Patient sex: M
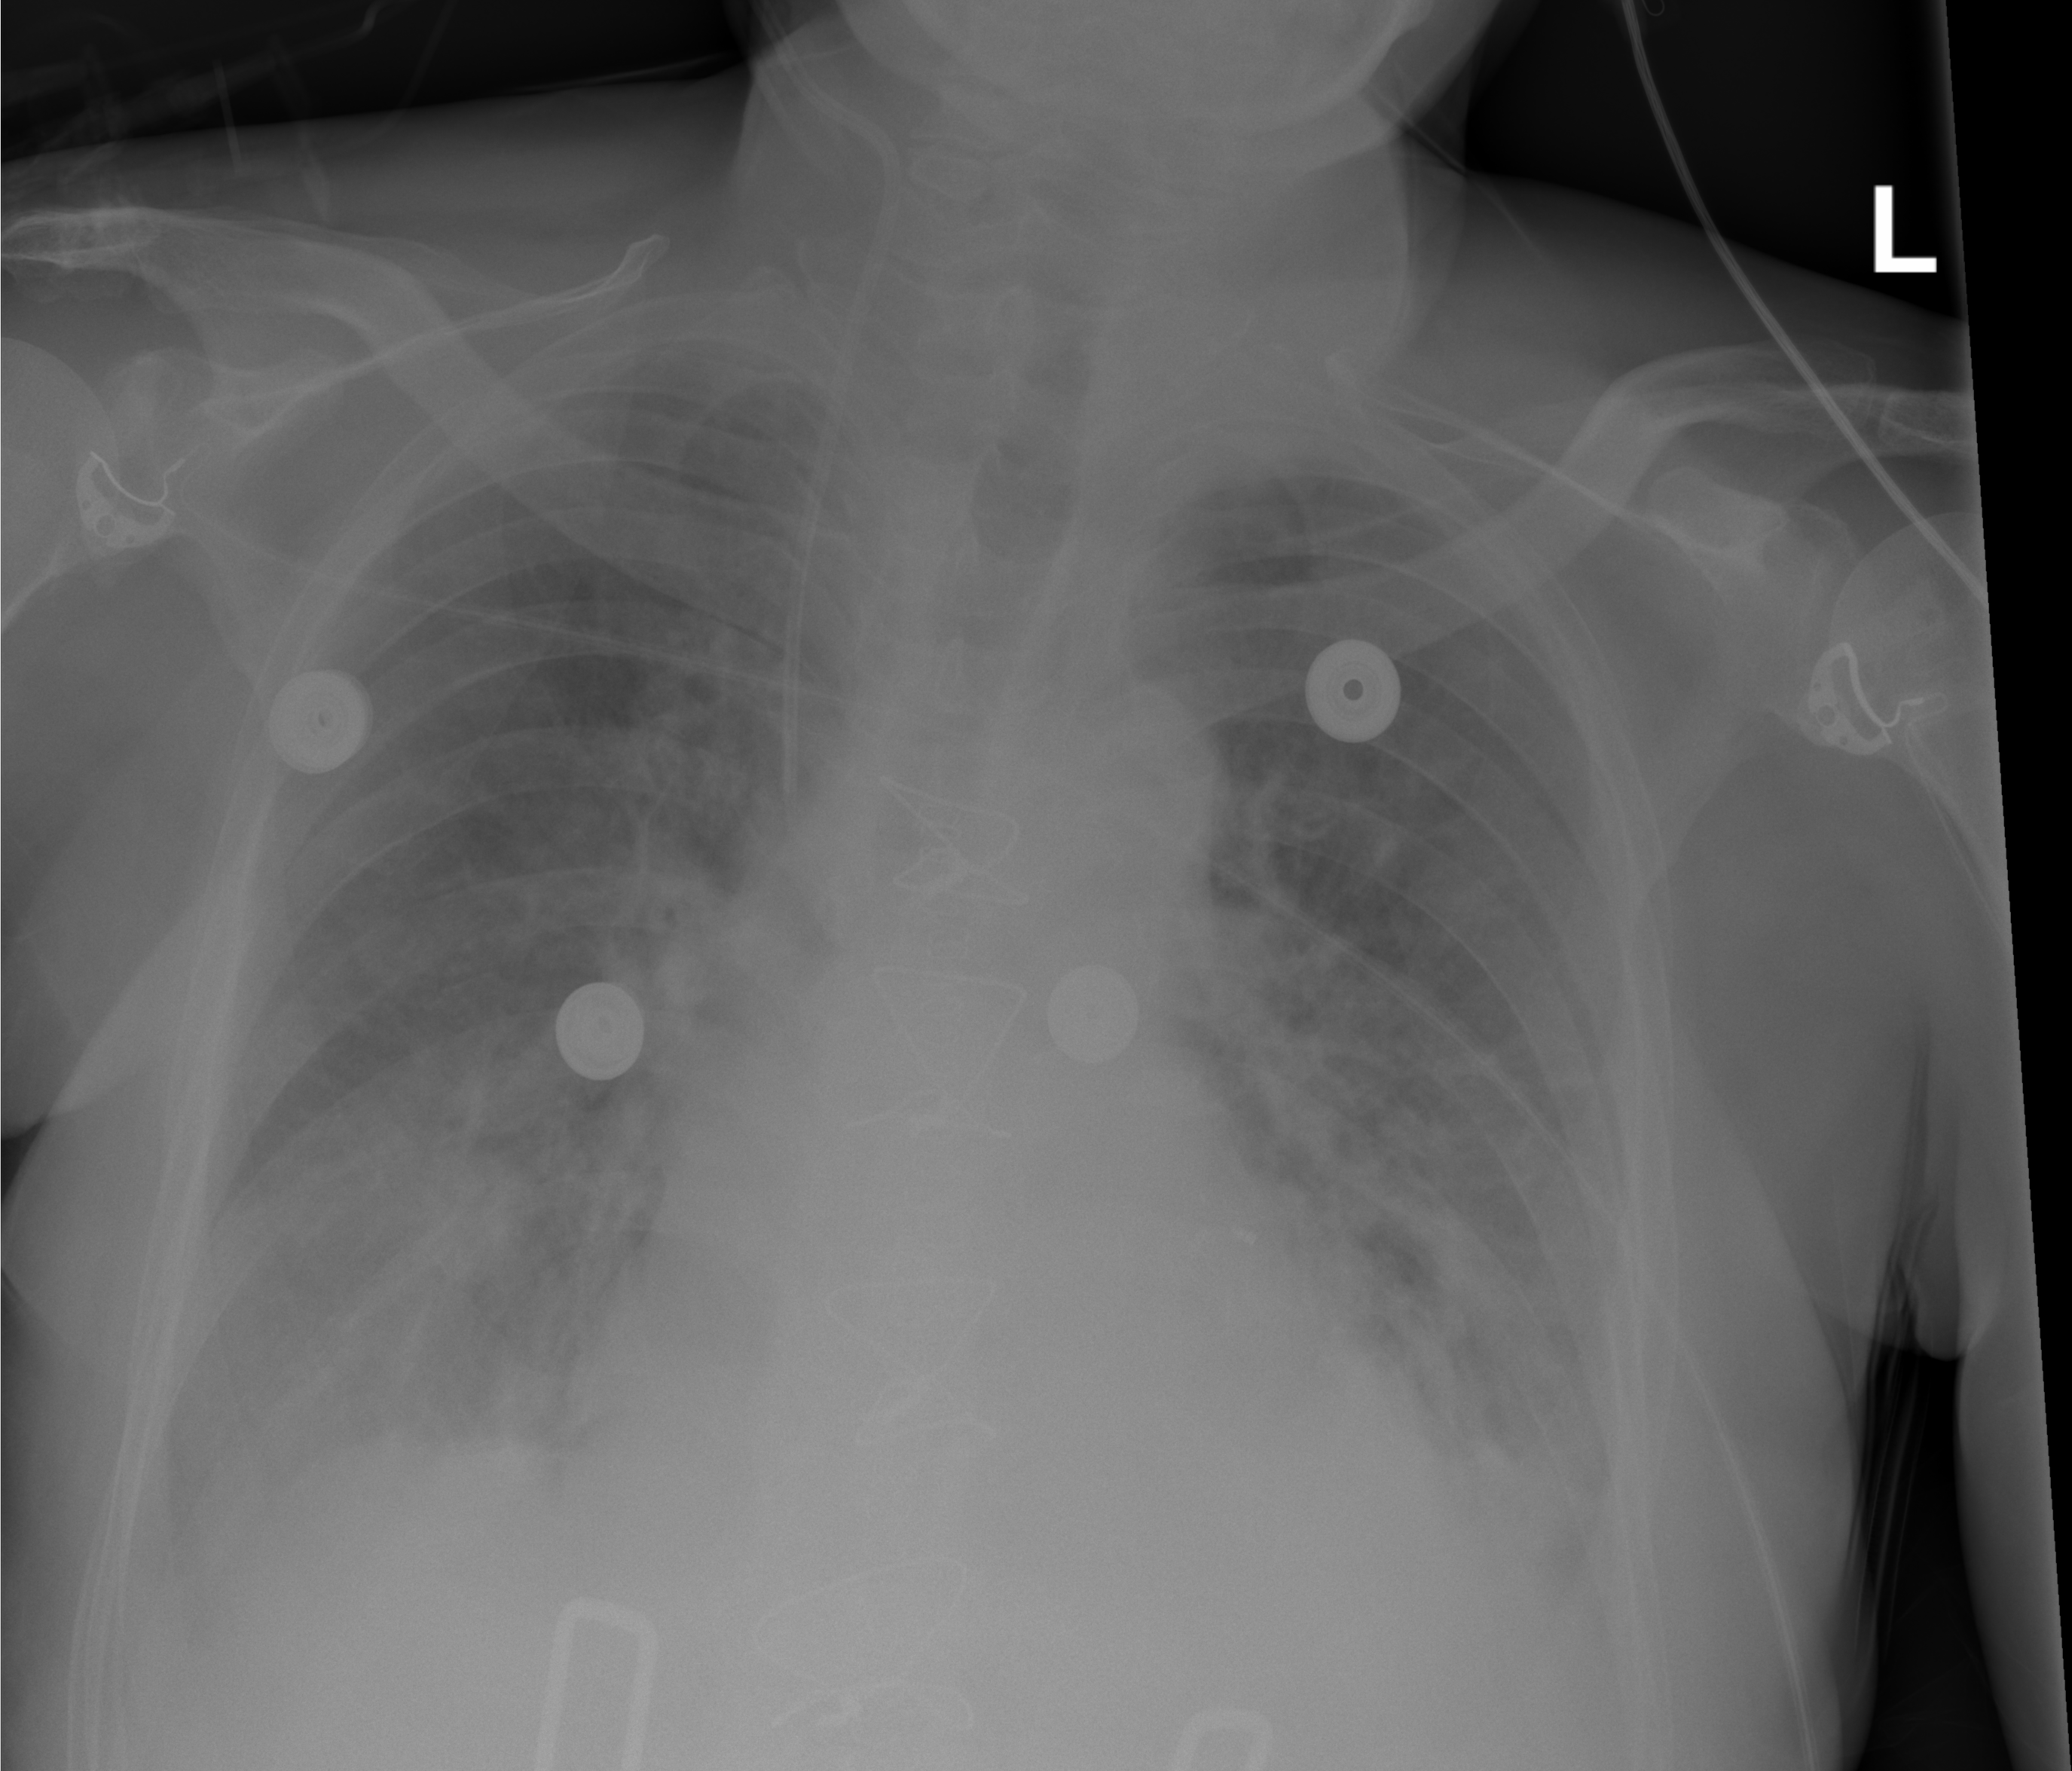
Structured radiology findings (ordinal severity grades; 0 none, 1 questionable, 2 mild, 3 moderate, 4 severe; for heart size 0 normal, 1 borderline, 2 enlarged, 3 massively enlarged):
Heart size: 2
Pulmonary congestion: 2
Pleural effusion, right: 2
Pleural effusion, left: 2
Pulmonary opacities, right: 3
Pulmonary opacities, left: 3
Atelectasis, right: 2
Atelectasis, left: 2